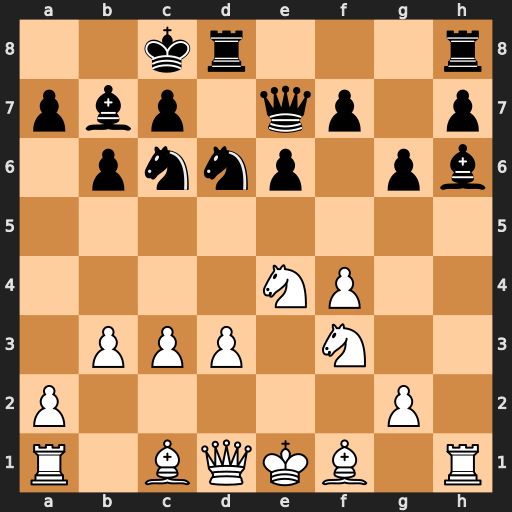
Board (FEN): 2kr3r/pbp1qp1p/1pnnp1pb/8/4NP2/1PPP1N2/P5P1/R1BQKB1R
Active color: w
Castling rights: KQ
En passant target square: -
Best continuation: Nxd6+ Qxd6 Rxh6